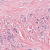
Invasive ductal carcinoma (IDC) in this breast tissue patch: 1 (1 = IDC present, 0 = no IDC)